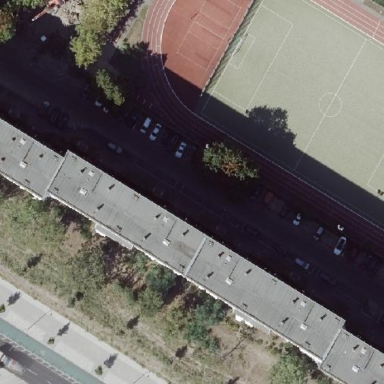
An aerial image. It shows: Flat-roofed apartment building made of concrete.